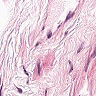
Metastatic tissue present: no